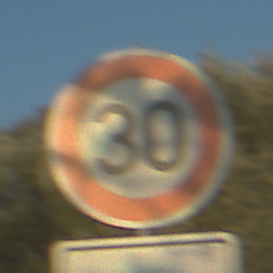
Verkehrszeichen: Geschwindigkeit30
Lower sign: HinweisDurchVerbaleAngabe6
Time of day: SunriseSunset
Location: Outdoor (RoadRail)
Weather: Clear
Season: NotSpecified
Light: Natural